Interaction volume radius: 5 \u00c5
Interaction volume height: 25 \u00c5
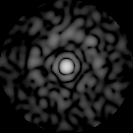
Disorder parameter: 0.8241